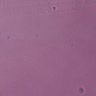
Metastatic tissue present: no